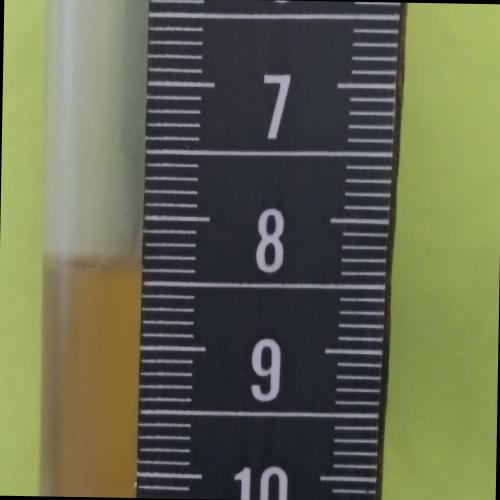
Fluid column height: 8.3 cm